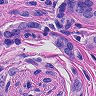
Metastatic tissue present: yes